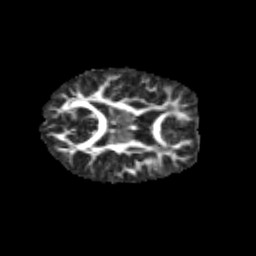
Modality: FA
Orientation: axial
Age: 12
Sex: male
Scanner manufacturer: siemens
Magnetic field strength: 3 T
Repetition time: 3.8 s
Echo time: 0.07 s